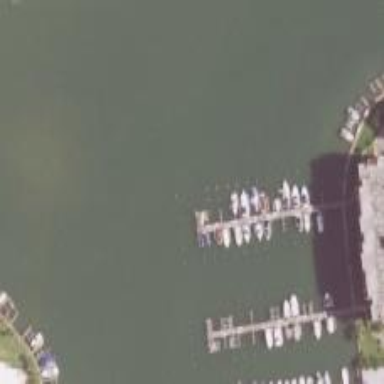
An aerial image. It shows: Man-made pier.